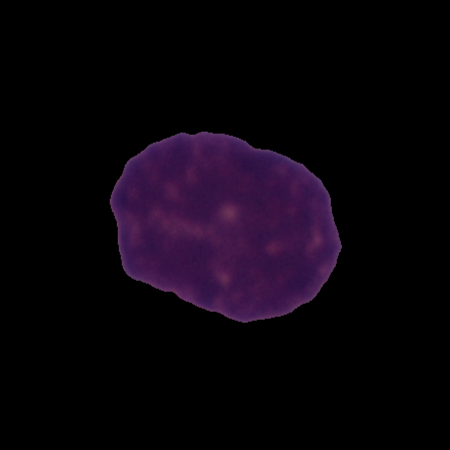
Label: cancer